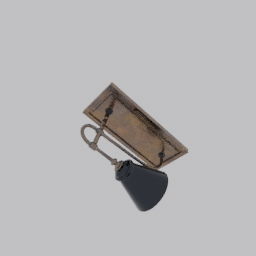
Label: lighting